Field crop: maize
Growth stage: 2
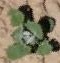
Species: chenopodium